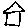
Label: house